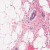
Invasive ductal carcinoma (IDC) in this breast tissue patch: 0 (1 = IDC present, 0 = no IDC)